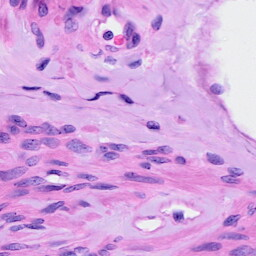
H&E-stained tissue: Ovarian